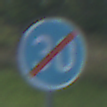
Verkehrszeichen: EndeMindestgeschwindigkeit
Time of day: MorningAfternoon
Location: Outdoor (Nature)
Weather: PartlyCloudy
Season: NotSpecified
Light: Natural